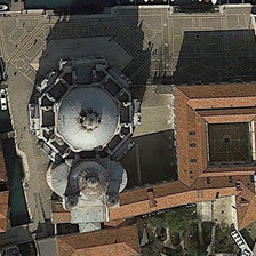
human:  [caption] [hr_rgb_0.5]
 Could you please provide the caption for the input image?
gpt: There's a river near the church.

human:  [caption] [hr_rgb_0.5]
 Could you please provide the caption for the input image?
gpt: There is a river near the church.

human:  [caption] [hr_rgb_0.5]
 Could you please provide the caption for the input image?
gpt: There are many ships in a wide river.

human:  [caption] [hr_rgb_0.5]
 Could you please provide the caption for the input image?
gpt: There are many boats on the river.

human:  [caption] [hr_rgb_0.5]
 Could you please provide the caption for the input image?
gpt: Church of the Mekong River